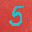
Label: 5